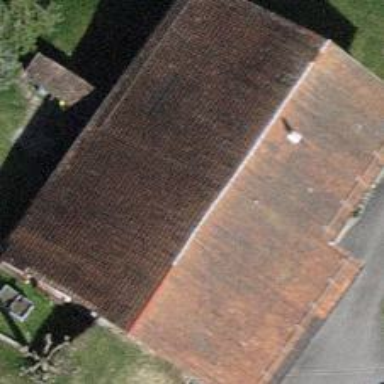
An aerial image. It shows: Rural barn.